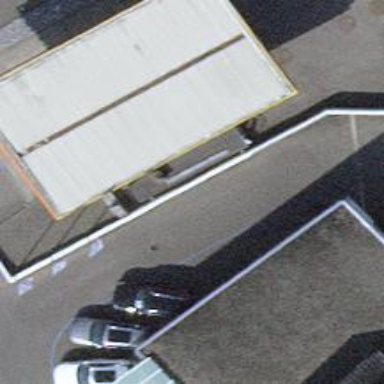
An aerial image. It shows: Fuel amenity located on the roof of building.